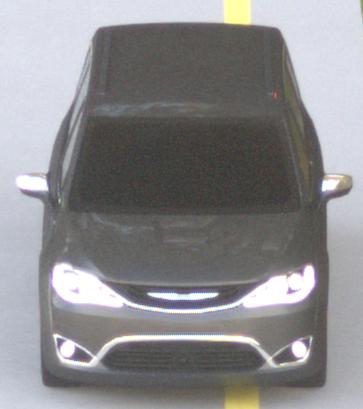
Make: Chrysler
Model: Pacifica
Detailed model: -
Model produced from: 2016
Model produced until: 2020
Doors: 5
Color: gray
Road condition: dry road
Daytime: morning or afternoon
Contrast: medium contrast